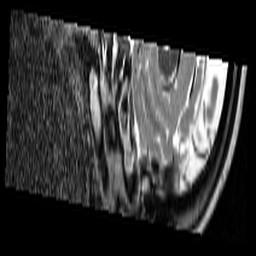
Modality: T2w
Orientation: sagittal
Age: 35
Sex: female
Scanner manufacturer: siemens
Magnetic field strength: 3 T
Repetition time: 9 s
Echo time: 0.085 s